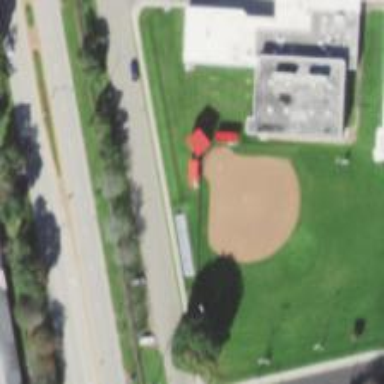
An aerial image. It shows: Softball pitch for leisure sports.